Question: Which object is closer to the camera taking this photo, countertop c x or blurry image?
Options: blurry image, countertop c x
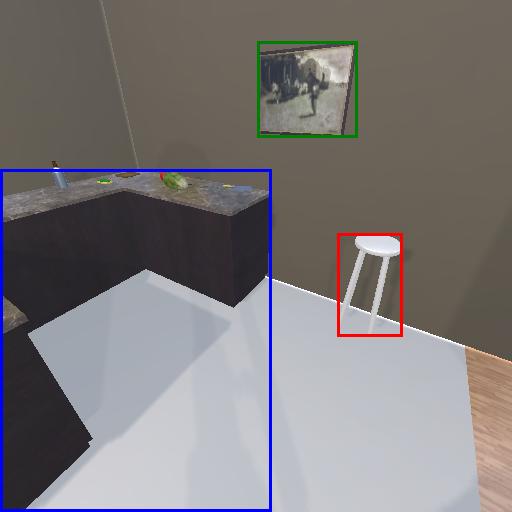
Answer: blurry image